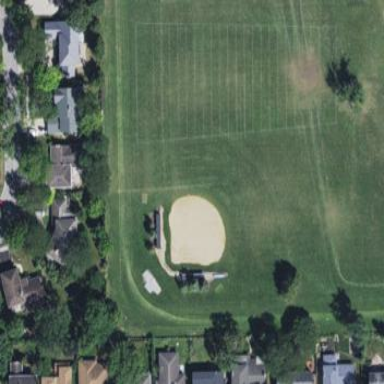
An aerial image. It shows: Baseball pitch for leisure and sports activities.